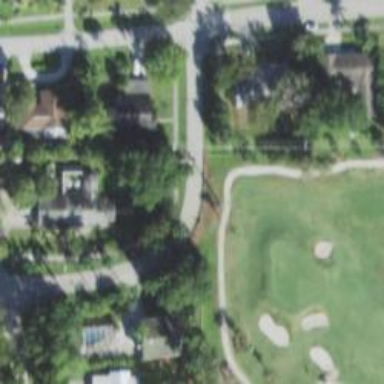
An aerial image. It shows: Path for golf carts.